Question: Hi I used highstock to for irregular time and I used gap size for showing gap in graph if data not presents.
More <URL> here I shows message in 'info div' now I want to shows this message dynamically according to last time gap in chart so my expected output should be as below

Here I want to shows last missing interval data dynamically.
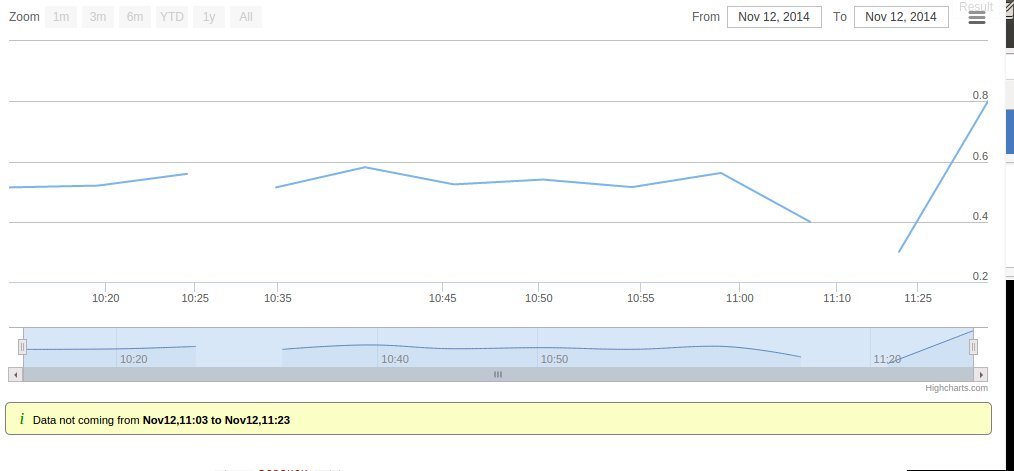
Answer: I tried something like this:
'''
$('#container').highcharts().series[0].xData.forEach(function (t) {
if((t - previous) < min)
{
min = t - previous;
}
else if((t - previous) > min * gap)
{
x1 = previous;
x2 = t;
}
previous = t;
});
'''
and I manually got the gap with checking every 'x' value. Here's the fiddle with working code: <URL>